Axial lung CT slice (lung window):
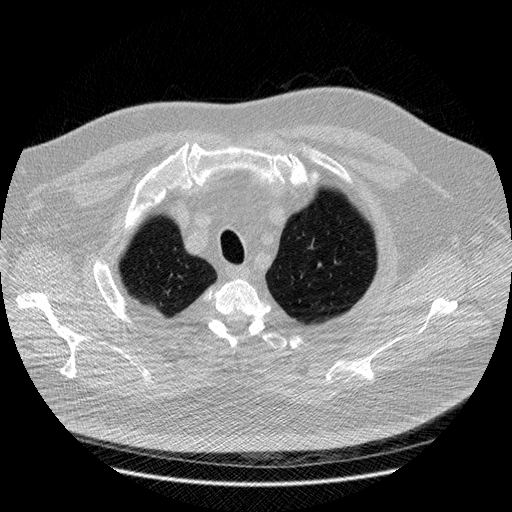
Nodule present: no